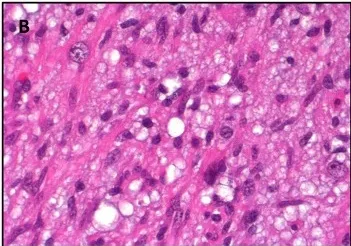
Pleomorphic Xanthoastrocytoma. (A,B) Hematoxylin&Eosin staining shows a marked cellular pleomorphism, with the coexistence of several cell types.
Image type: pathology (h&e)